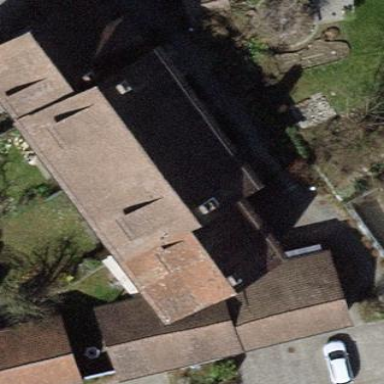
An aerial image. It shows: Terrace building with gabled roof.